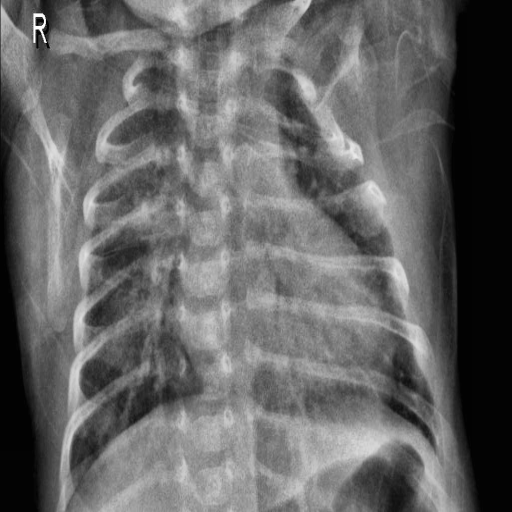
Finding: PNEUMONIA